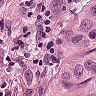
Metastatic tissue present: yes